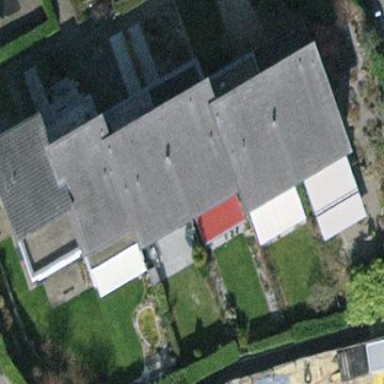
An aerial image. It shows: Terrace building.